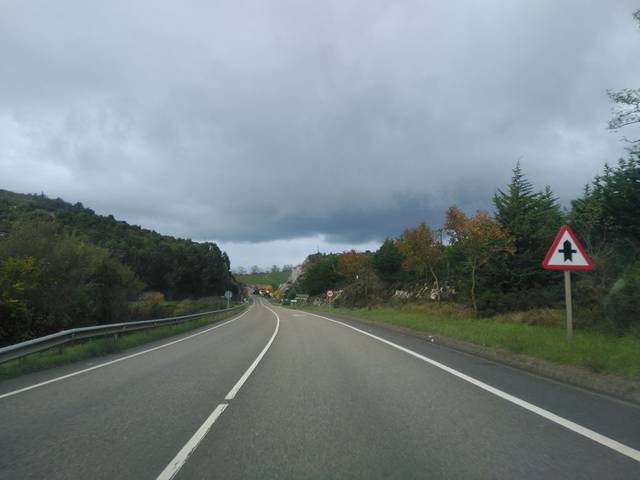
Region: Spain
Coordinates: 43.358, -4.266